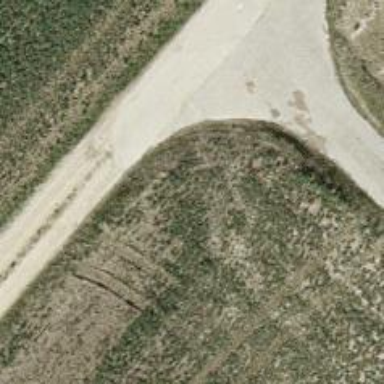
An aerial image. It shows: Unpaved track with grade2 track type.